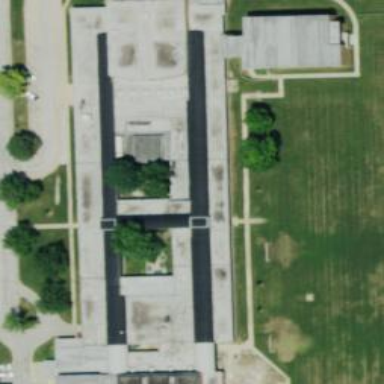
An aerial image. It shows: School building with school amenities.